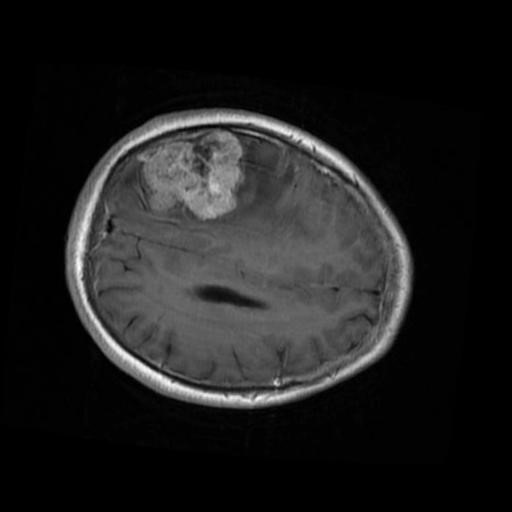
Label: brain_menin